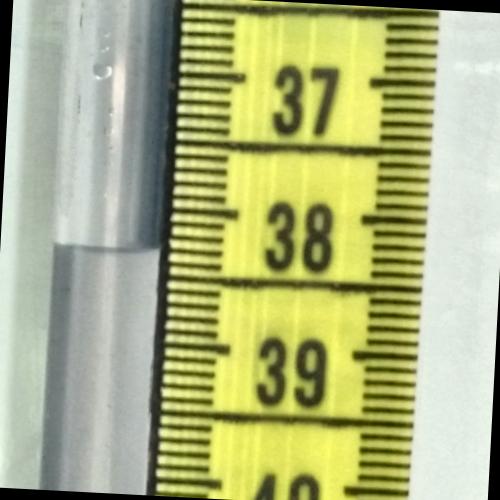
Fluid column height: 38.3 cm